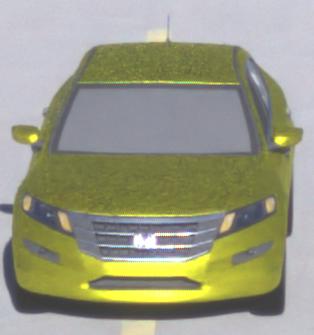
Make: Honda
Model: Crosstour
Detailed model: -
Model produced from: 2009
Model produced until: 2012
Doors: 4
Color: yellow
Road condition: dry road
Daytime: sunrise or sunset
Contrast: medium contrast